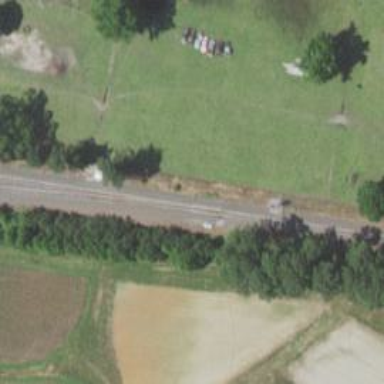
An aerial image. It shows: Junction on the railway.